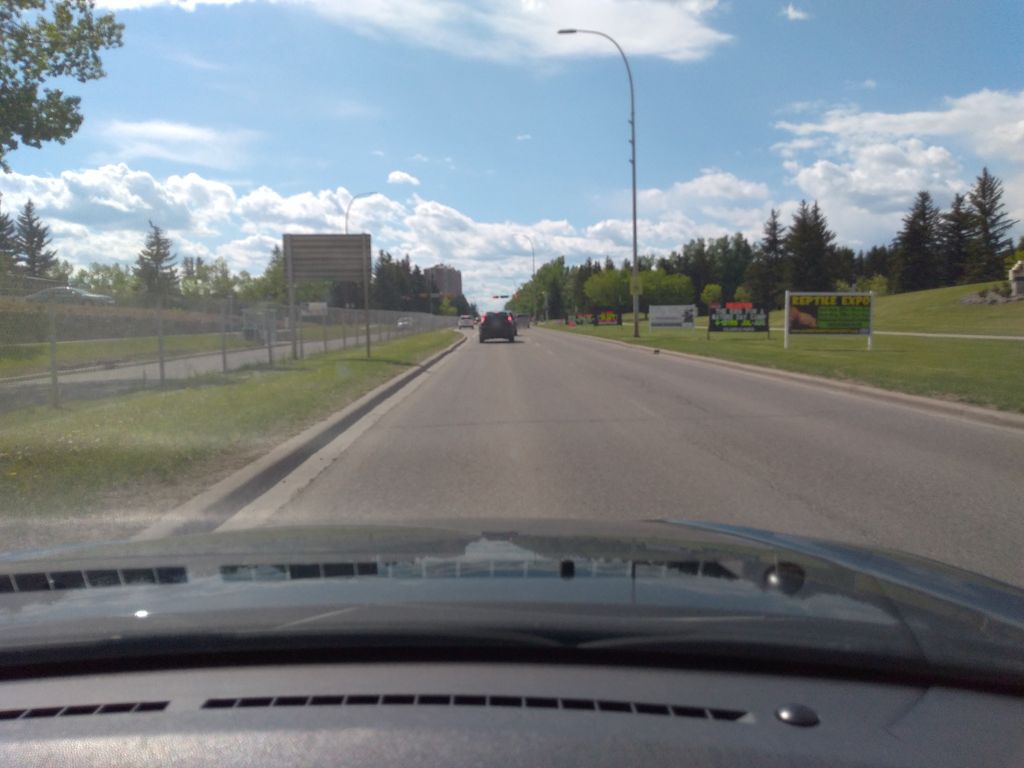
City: calgary